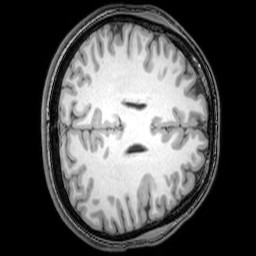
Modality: T1w
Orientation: axial
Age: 26
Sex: female
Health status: healthy
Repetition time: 0.081 s
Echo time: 0.037 s